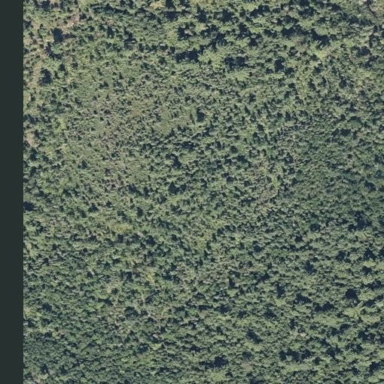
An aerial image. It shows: Forest with mixed leaf types and cycles.